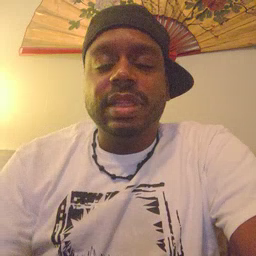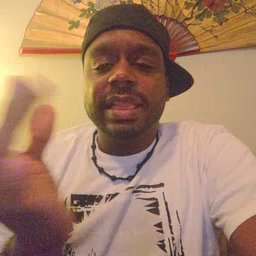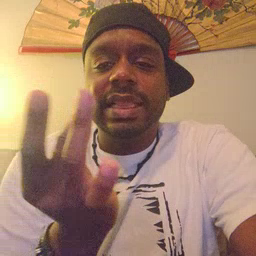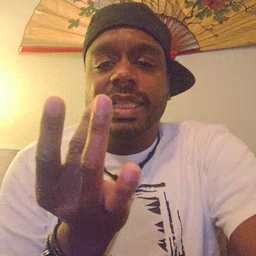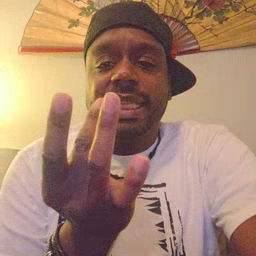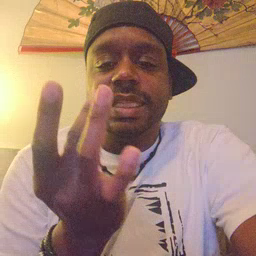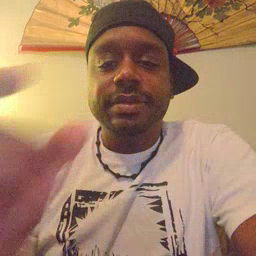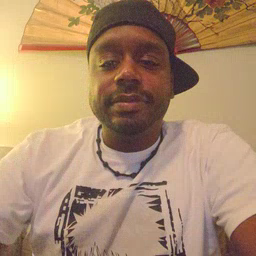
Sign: sticky